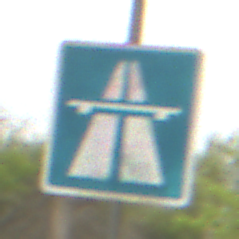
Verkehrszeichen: Autobahn
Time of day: MorningAfternoon
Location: Outdoor (Nature)
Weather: Overcast
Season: NotSpecified
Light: Natural